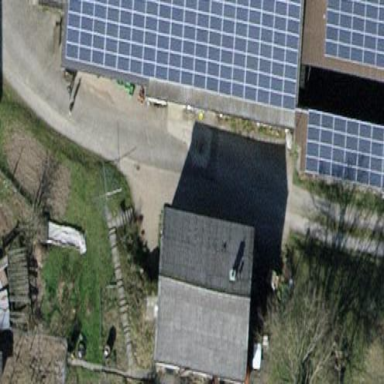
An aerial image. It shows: Farm building with gabled roof.